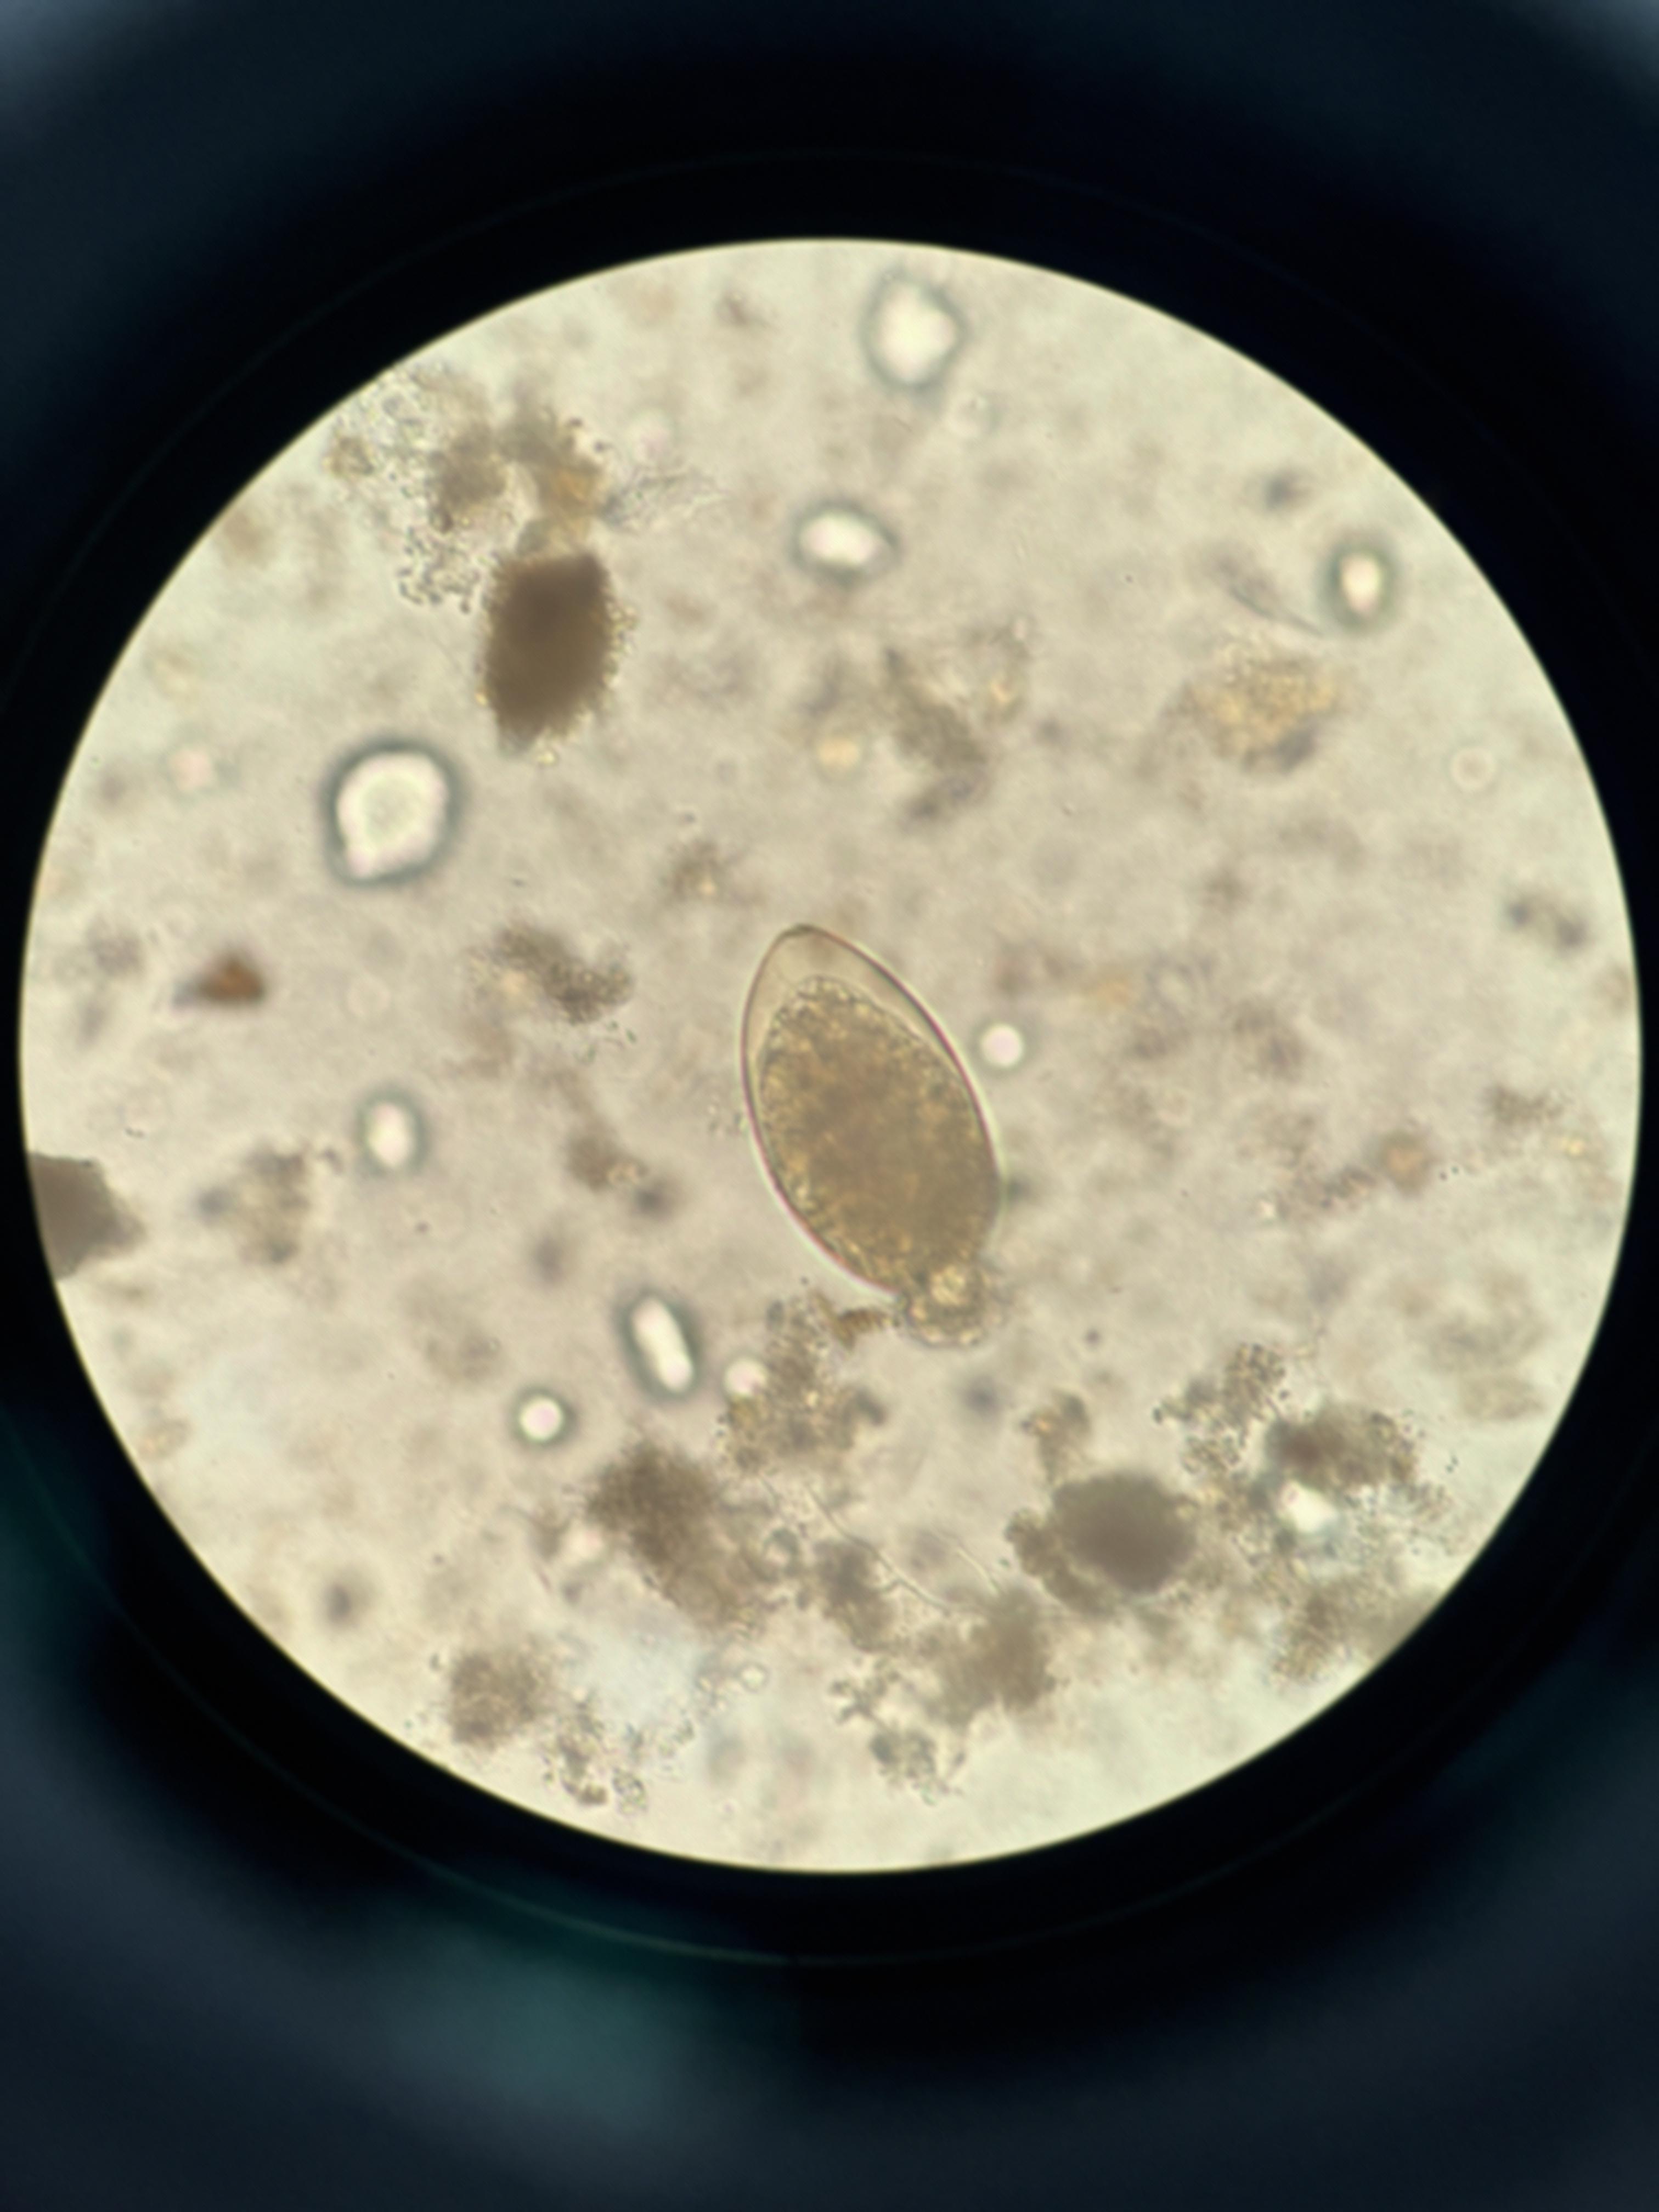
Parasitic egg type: Fasciolopsis buski